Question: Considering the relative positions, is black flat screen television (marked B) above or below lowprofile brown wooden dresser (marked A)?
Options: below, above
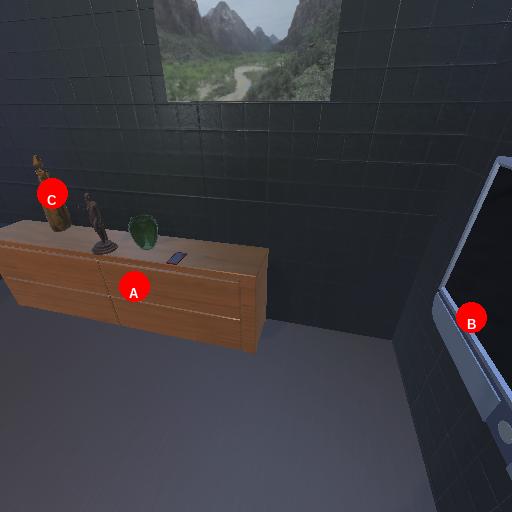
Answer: below